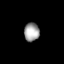
Tissue: skin
Cell type: Epithelial cells
Senescence score: 0.2166
Nuclear area (px): 275
Mean DAPI intensity: 161.596